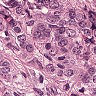
Metastatic tissue present: yes